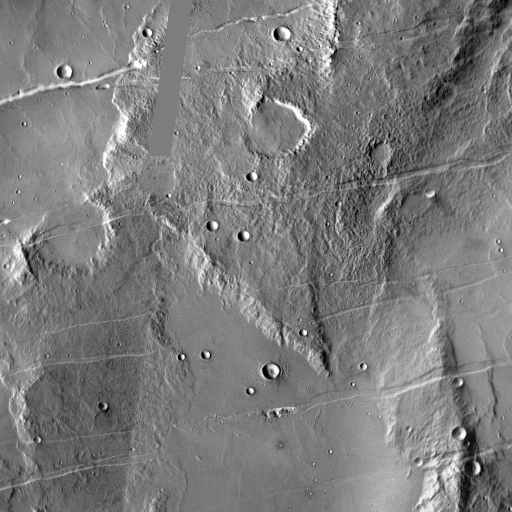
Crater classes present: Background, Other, Buried